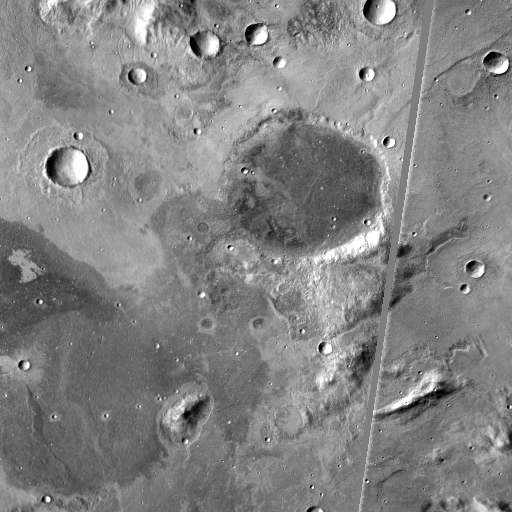
Crater classes present: Background, Other, Buried